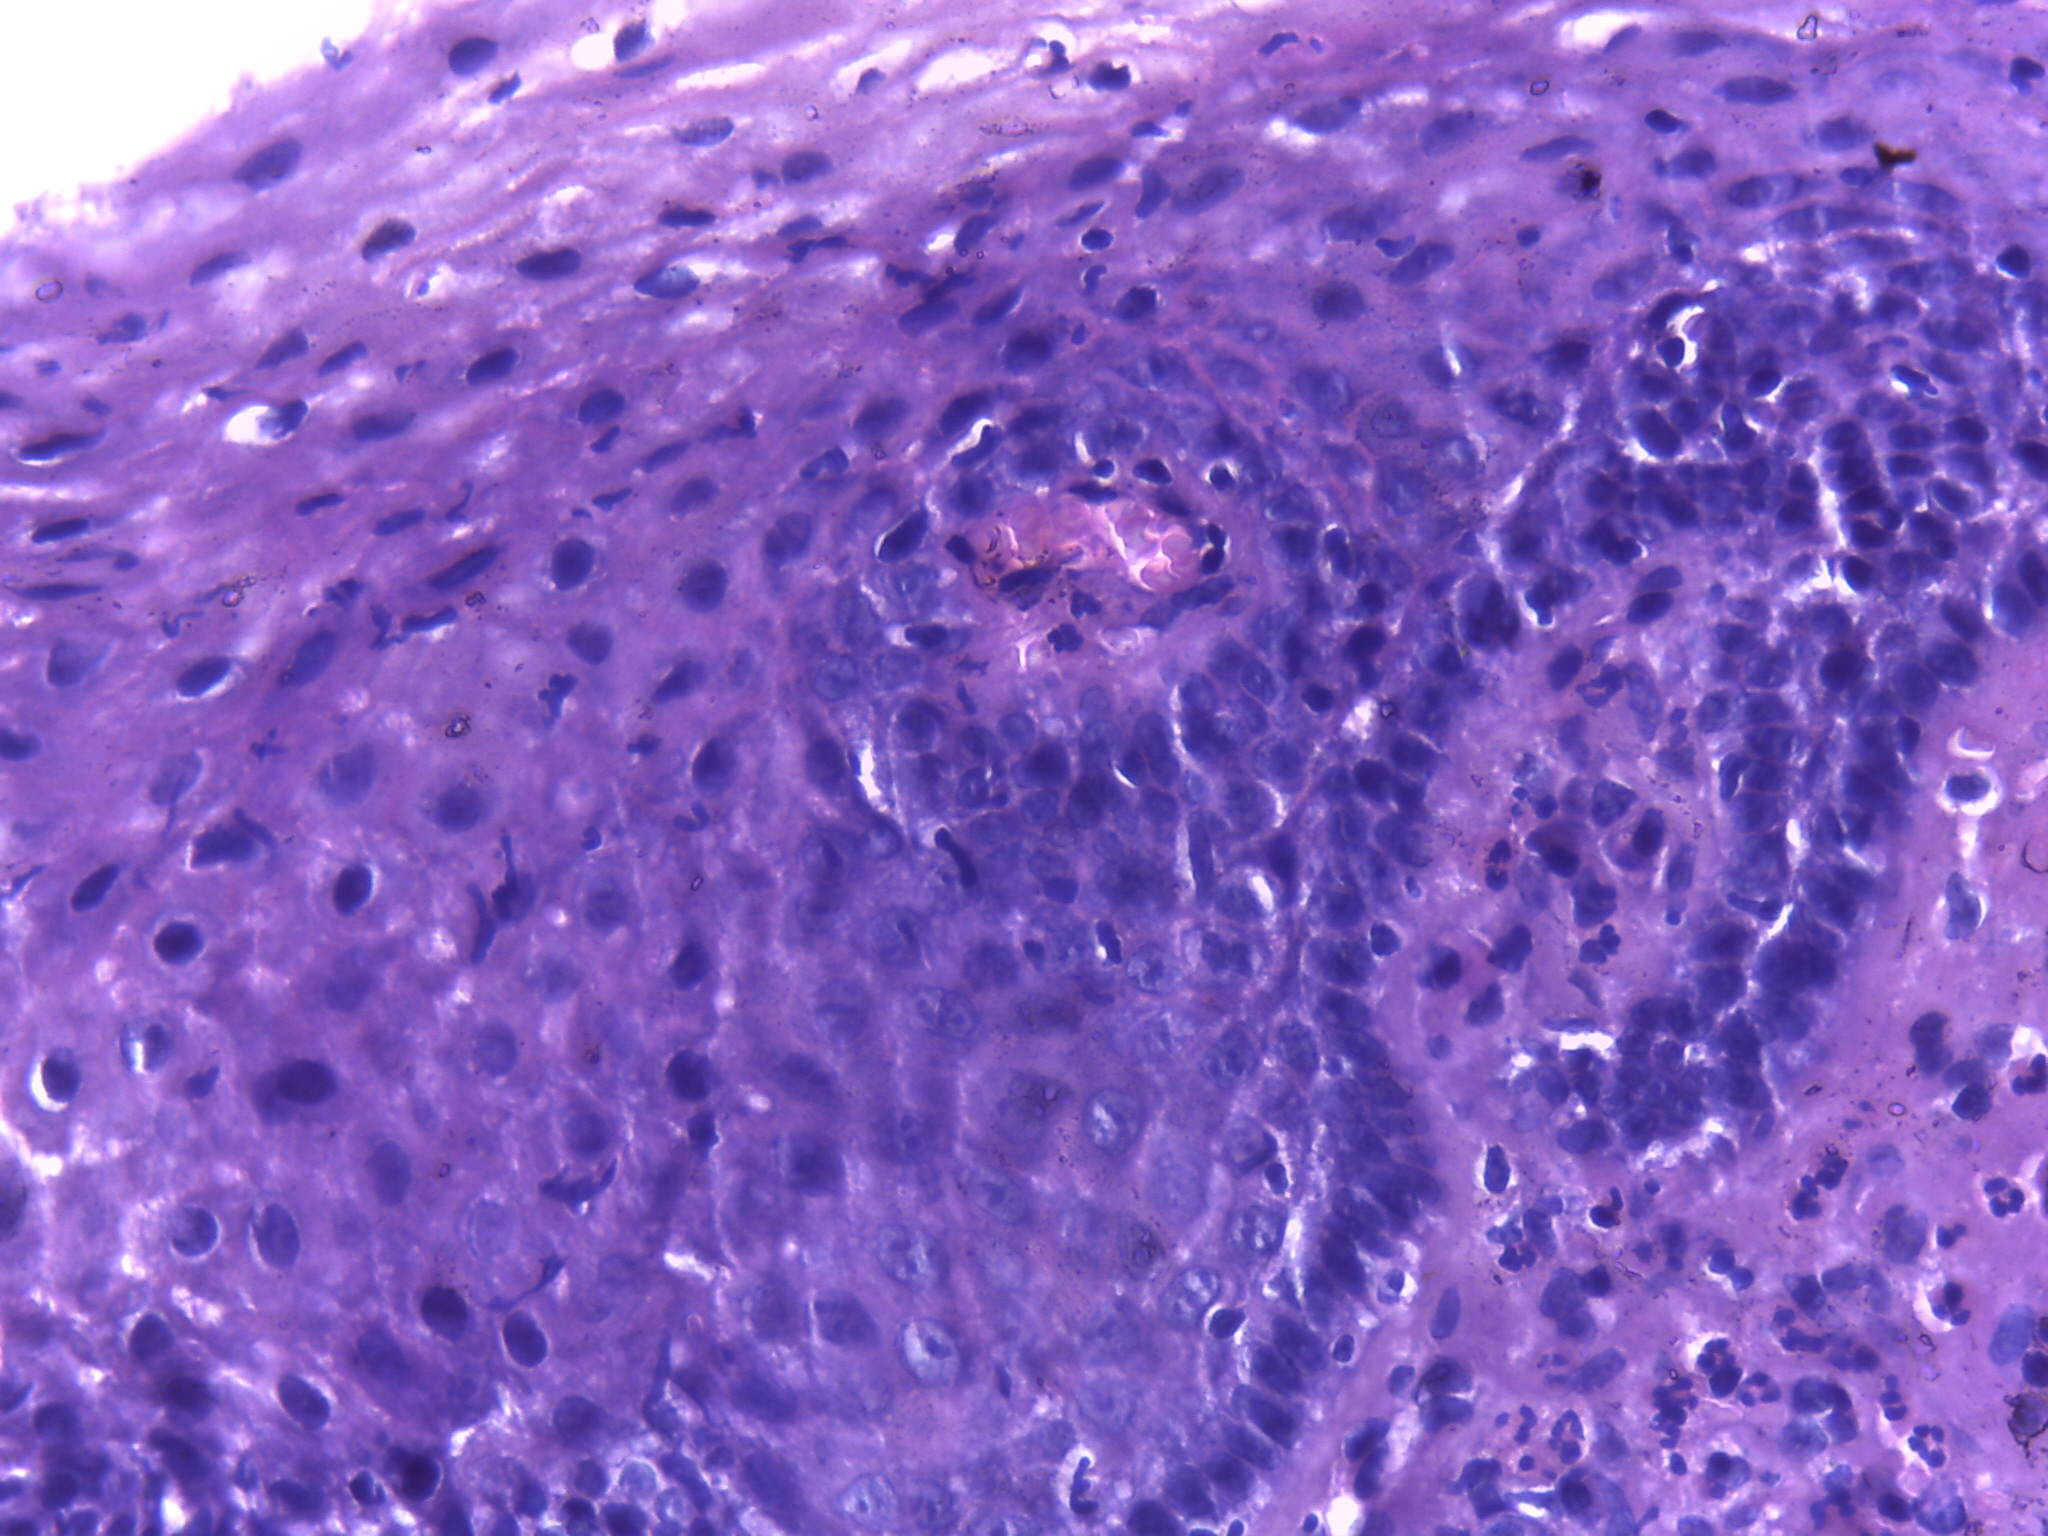
Diagnosis: OSCC